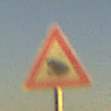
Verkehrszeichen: AmphibienwanderungRechts
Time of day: SunriseSunset
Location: Outdoor (RoadRail)
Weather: PartlyCloudy
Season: NotSpecified
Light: Natural